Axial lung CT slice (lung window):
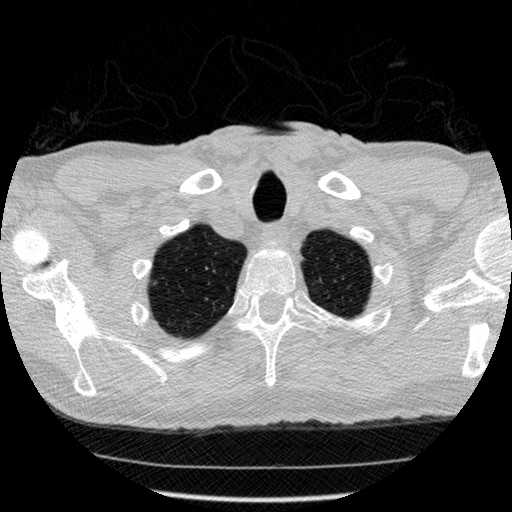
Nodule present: no